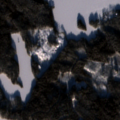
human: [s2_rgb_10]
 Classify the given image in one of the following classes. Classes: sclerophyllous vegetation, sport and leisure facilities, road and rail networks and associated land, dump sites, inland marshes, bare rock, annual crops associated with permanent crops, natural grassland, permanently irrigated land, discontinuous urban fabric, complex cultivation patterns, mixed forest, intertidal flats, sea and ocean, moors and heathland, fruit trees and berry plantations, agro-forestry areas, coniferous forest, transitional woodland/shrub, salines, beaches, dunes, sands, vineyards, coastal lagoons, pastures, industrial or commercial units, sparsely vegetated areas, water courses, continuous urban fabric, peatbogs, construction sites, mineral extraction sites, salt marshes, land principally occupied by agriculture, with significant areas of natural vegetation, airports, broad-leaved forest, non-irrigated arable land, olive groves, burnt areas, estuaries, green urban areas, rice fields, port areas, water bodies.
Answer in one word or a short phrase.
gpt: coniferous forest, mixed forest, transitional woodland/shrub, water bodies